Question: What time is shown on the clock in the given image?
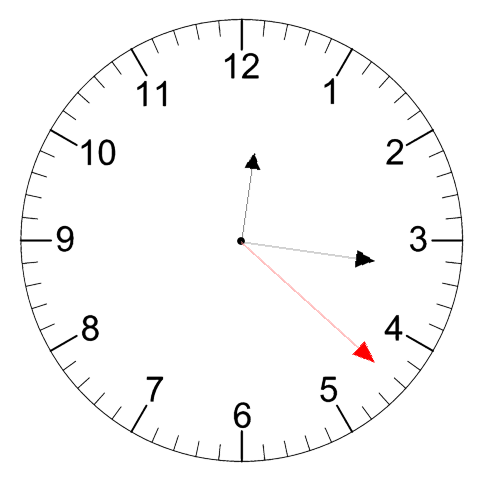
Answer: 12:16:22